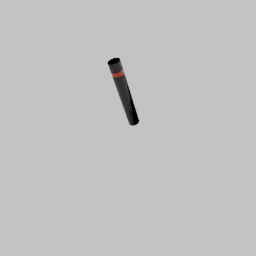
Label: architecture